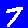
Digit: 7